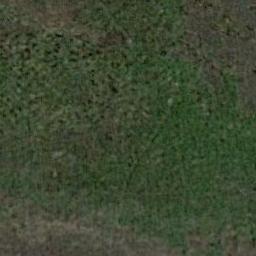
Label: meadow